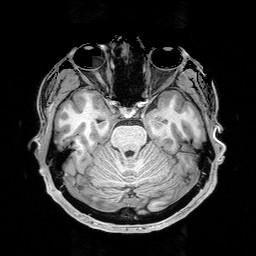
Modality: T1w
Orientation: coronal
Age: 34
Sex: male
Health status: healthy